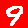
Digit: 9